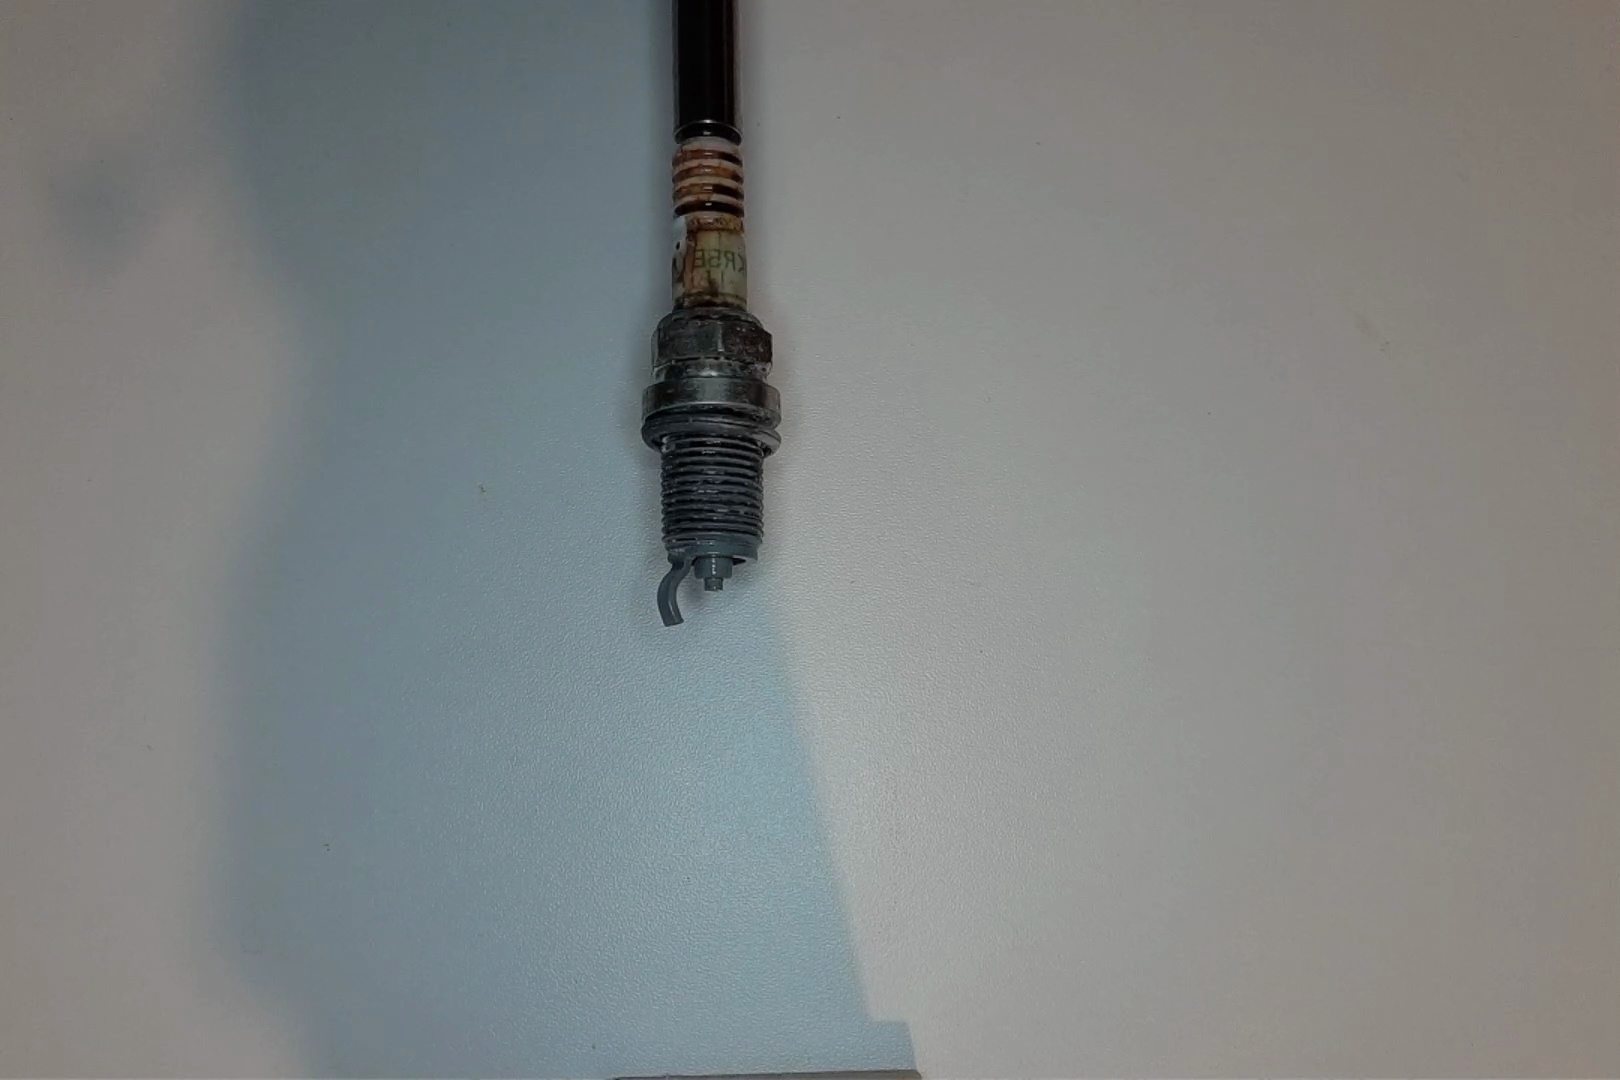
Label: anomaly